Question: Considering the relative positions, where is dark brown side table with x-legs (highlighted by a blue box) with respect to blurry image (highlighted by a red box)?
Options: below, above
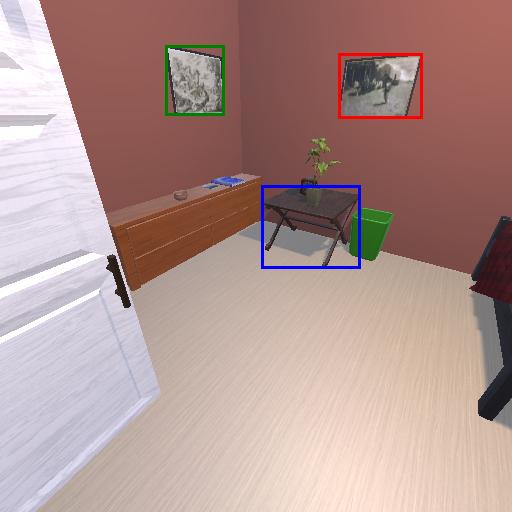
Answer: below